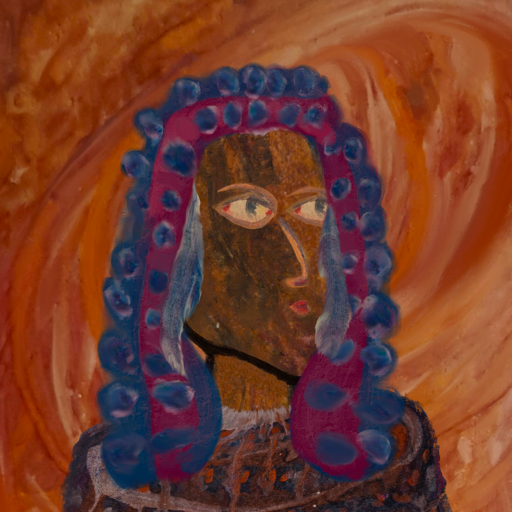
Background: Pious_Lady, Head And Neck Side: Mosgoul, Face Side: GypsyMother, Bust: Hypocrite, Hair Side: Hill_Girl, Head Accessory: Blank, Second Necklace: Blank, Necklace: Blank, Baby: Blank